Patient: sex F, age 58
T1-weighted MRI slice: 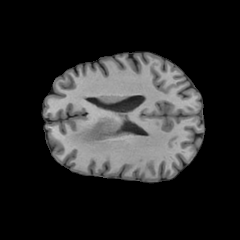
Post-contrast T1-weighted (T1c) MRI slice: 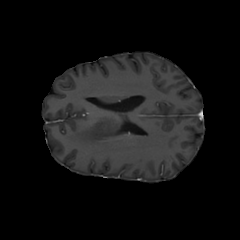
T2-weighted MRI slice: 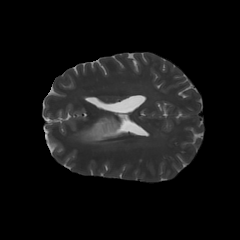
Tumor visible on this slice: yes
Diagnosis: Glioblastoma, IDH-wildtype
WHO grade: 4